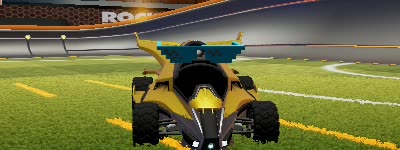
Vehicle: aftershock